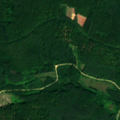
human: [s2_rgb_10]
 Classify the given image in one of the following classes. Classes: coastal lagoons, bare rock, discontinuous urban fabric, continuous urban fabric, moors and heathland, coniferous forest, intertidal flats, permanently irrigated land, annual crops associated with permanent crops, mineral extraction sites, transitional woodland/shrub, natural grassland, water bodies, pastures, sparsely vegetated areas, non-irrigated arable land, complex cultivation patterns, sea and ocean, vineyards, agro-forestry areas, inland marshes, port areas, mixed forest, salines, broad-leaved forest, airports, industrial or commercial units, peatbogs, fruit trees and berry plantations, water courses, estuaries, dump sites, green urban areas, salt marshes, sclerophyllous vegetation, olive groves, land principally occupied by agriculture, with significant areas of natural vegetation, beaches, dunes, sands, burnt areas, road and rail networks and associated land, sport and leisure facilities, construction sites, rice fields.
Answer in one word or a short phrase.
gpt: broad-leaved forest, coniferous forest, mixed forest, transitional woodland/shrub